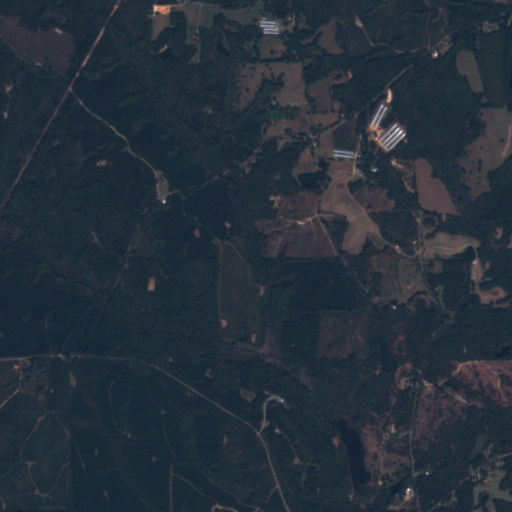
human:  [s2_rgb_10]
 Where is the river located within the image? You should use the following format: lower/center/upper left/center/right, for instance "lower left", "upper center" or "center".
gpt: The river is located in the right of the image.
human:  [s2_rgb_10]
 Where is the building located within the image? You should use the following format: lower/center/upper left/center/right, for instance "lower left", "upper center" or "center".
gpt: There is no building in the image.